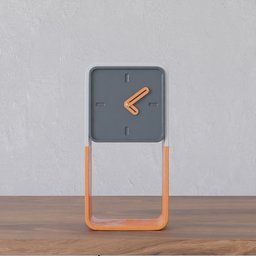
Label: electronics